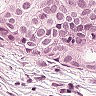
Metastatic tissue present: yes